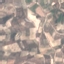
Land use / land cover: PermanentCrop